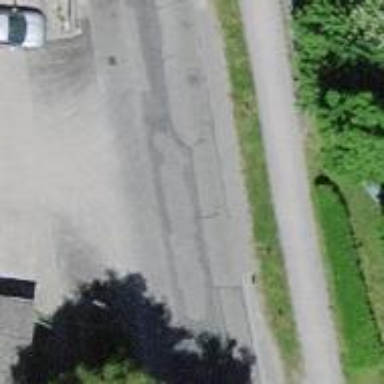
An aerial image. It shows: Bus stop with stop position for public transport.